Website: crate-barrel
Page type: customer-info-address
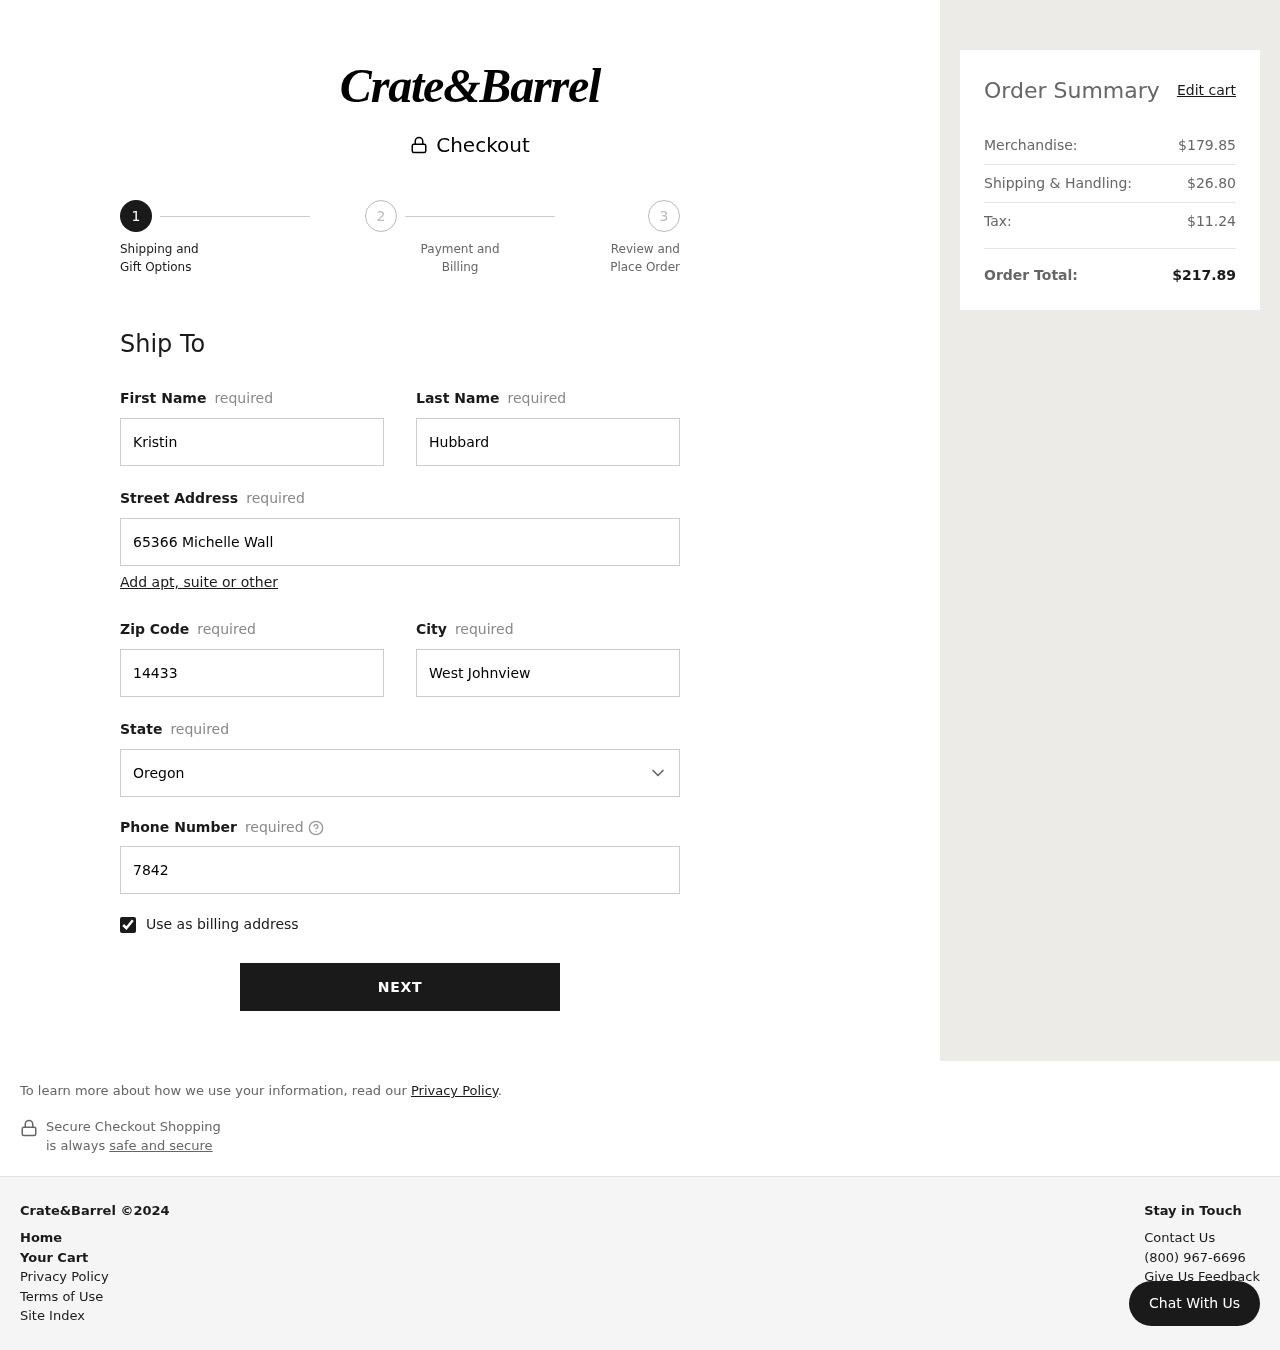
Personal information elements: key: PII_CITY
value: West Johnview
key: PII_FIRSTNAME
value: Kristin
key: PII_LASTNAME
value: Hubbard
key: PII_PHONE
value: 7842538350
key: PII_POSTCODE
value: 14433
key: PII_STATE
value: Oregon
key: PII_STREET
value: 65366 Michelle Wall
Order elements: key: ORDER_SUBTOTAL
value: $179.85
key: ORDER_SHIPPING_COST
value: $26.80
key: ORDER_TAX
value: $11.24
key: ORDER_TOTAL
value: $217.89